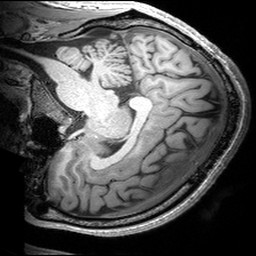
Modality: T1w
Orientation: sagittal
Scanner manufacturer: siemens
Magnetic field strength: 3 T
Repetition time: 2.53 s
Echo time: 0.00299 s